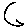
Label: moon